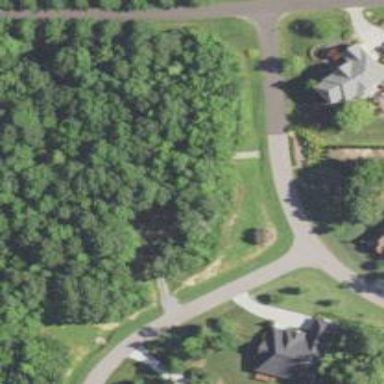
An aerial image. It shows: Driveway.